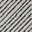
Piece: xx